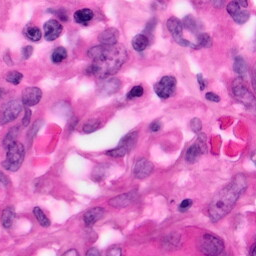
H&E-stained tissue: Pancreatic